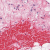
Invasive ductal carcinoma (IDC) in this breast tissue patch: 0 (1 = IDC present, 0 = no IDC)